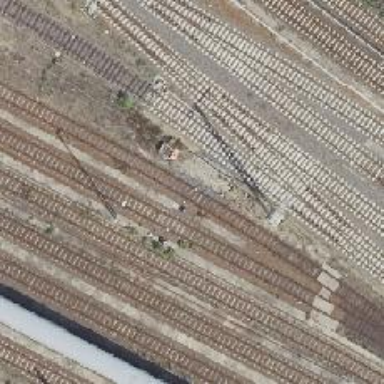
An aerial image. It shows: Railway yard used for servicing trains.